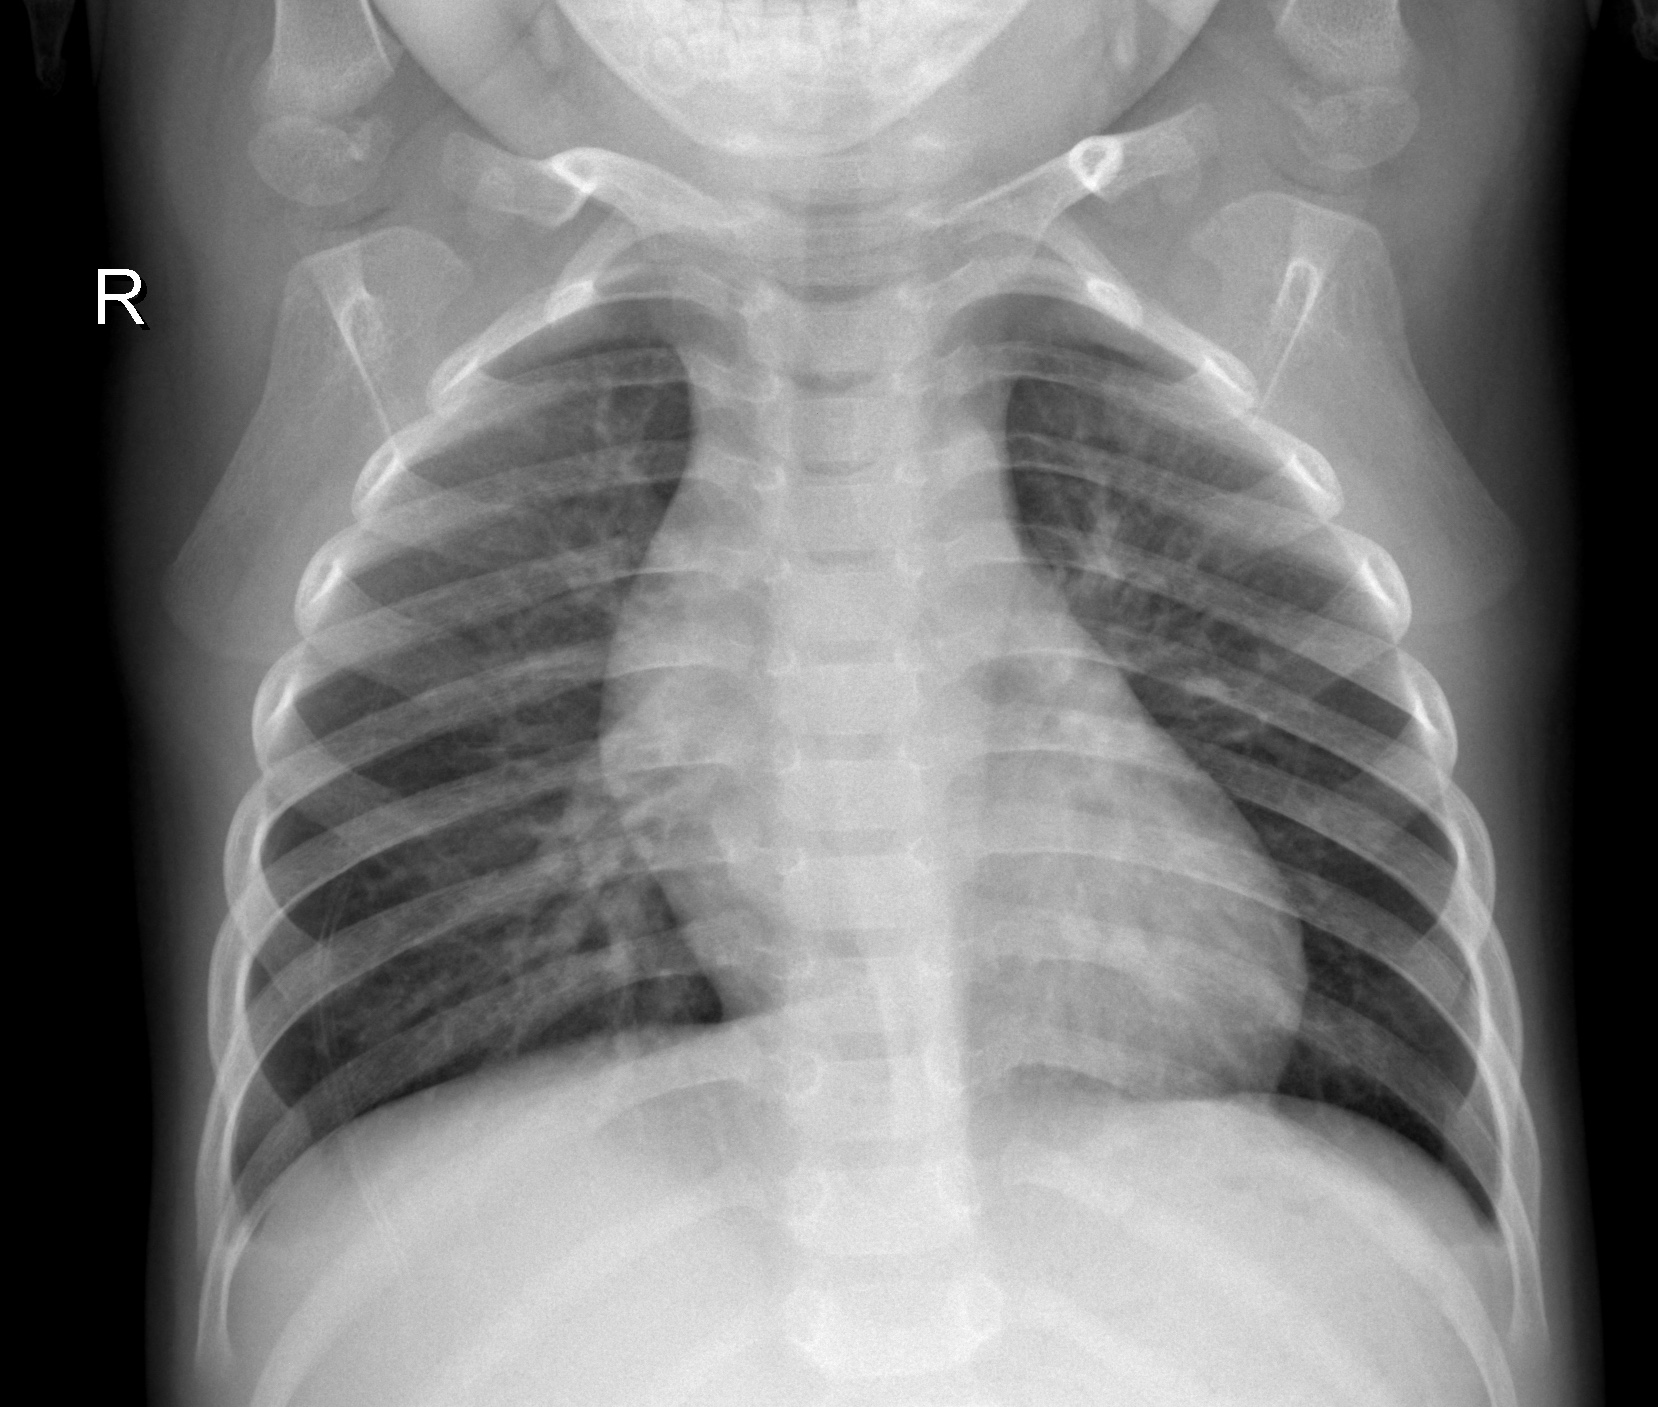
Diagnosis: NORMAL